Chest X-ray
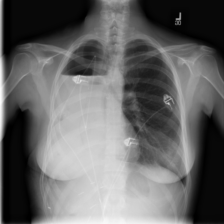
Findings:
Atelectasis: negative
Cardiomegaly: negative
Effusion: negative
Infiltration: negative
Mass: negative
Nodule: negative
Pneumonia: negative
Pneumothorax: negative
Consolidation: negative
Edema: negative
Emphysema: negative
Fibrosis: negative
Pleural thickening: negative
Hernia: negative